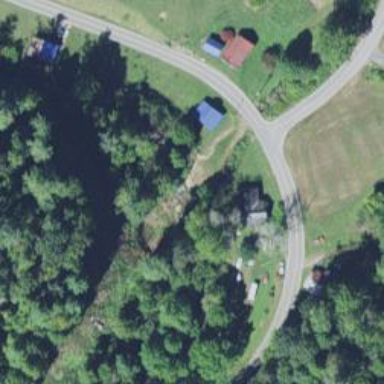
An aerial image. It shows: Culvert tunnel.